Interaction volume radius: 5 \u00c5
Interaction volume height: 15 \u00c5
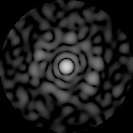
Disorder parameter: 0.887